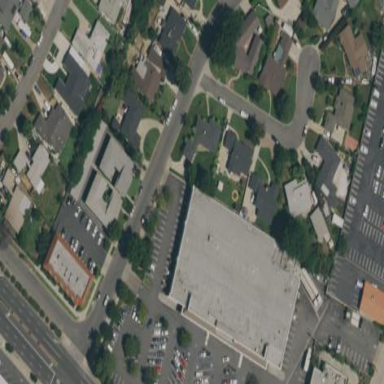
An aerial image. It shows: Retail building.